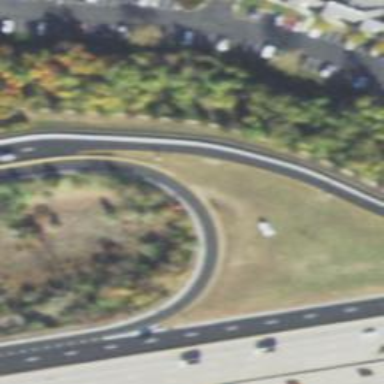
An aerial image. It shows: Asphalt trunk link road.